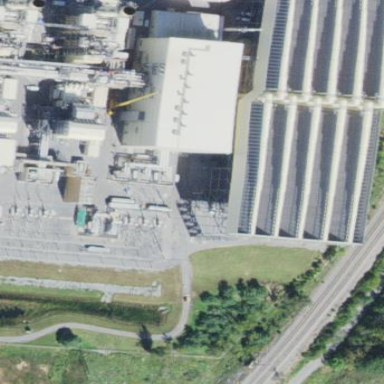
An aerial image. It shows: Industrial building used for cooling purposes.